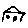
Label: house